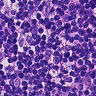
Metastatic tissue present: yes